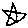
Label: star